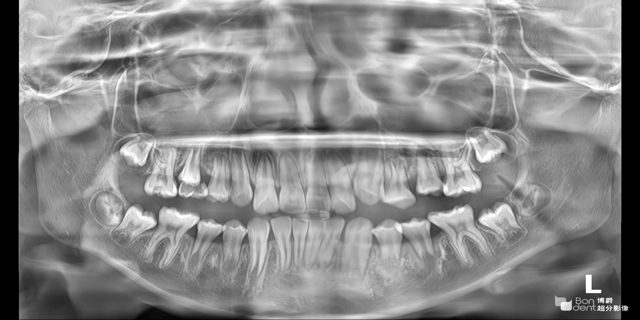
adult